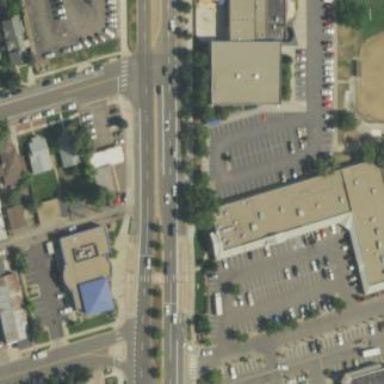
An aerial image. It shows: Retail building.